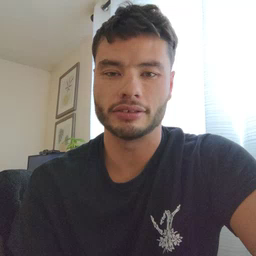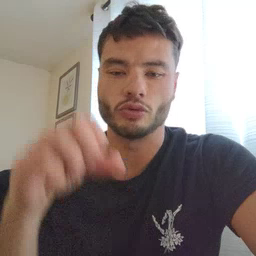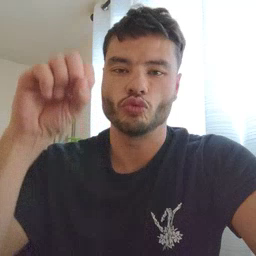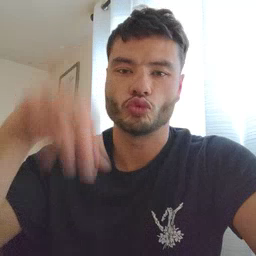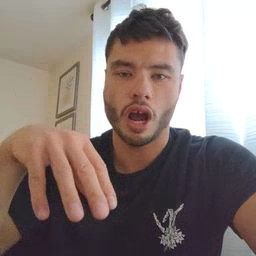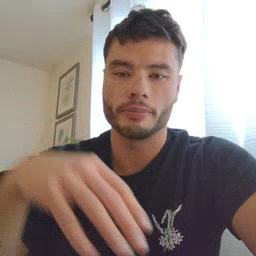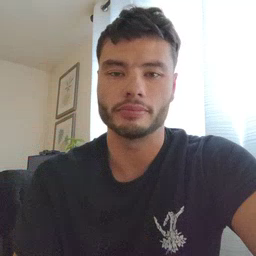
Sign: drop